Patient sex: F
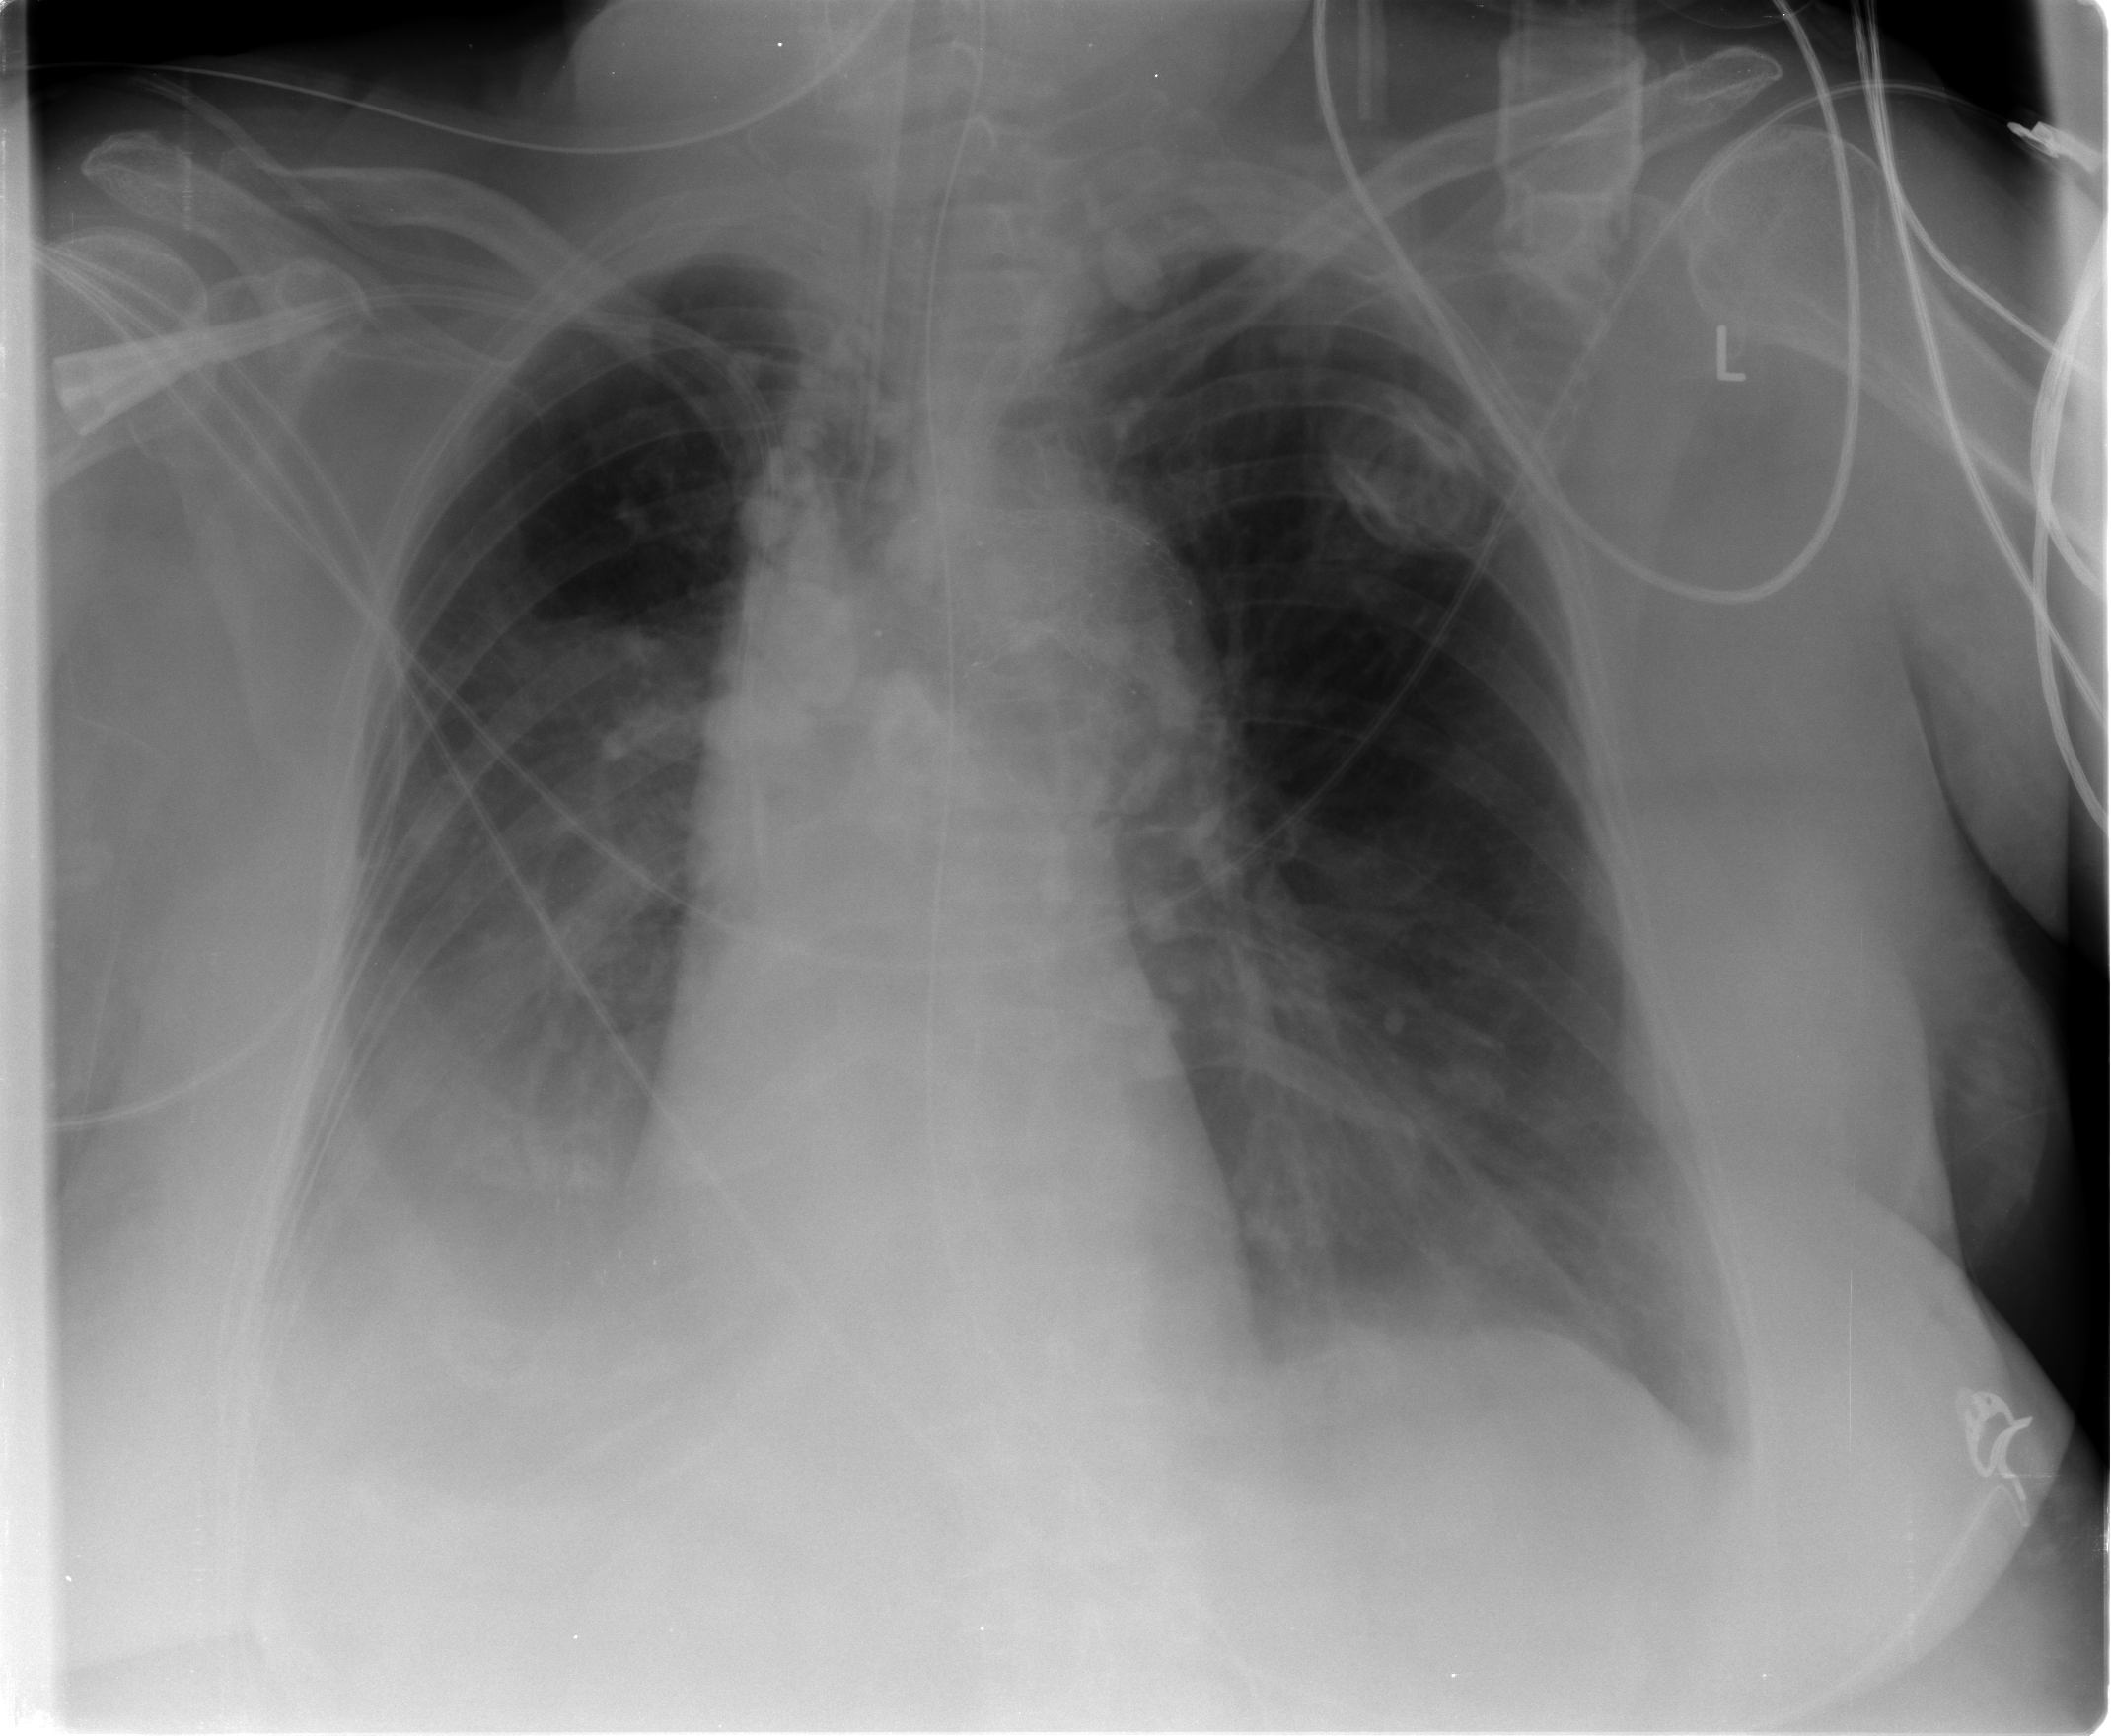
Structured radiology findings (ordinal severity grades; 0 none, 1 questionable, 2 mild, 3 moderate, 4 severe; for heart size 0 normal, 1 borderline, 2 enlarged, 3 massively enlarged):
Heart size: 0
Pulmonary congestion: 1
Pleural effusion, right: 3
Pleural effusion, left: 2
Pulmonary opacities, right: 0
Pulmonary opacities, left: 0
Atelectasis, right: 2
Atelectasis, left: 2